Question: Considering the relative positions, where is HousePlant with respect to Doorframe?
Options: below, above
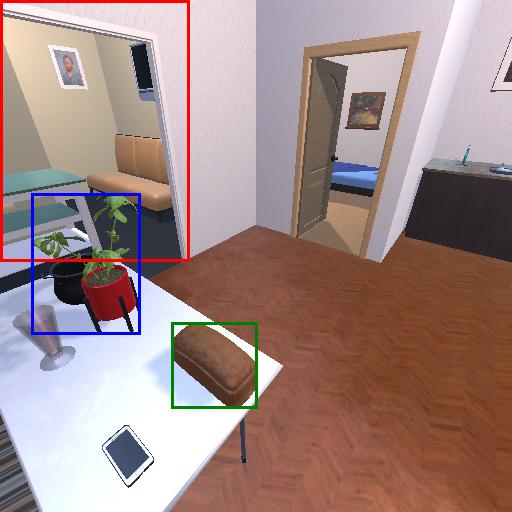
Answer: below